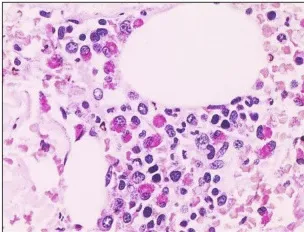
Laboratory characteristics of the patients at diagnosis. (B) Bone marrow biopsy of patient #1 showed hematopoiesis with marked eosinophil infiltration (Hematoxylin-eosin staining x400).
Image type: pathology (h&e)